Interaction volume radius: 10 \u00c5
Interaction volume height: 25 \u00c5
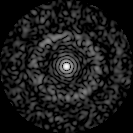
Disorder parameter: 0.8324